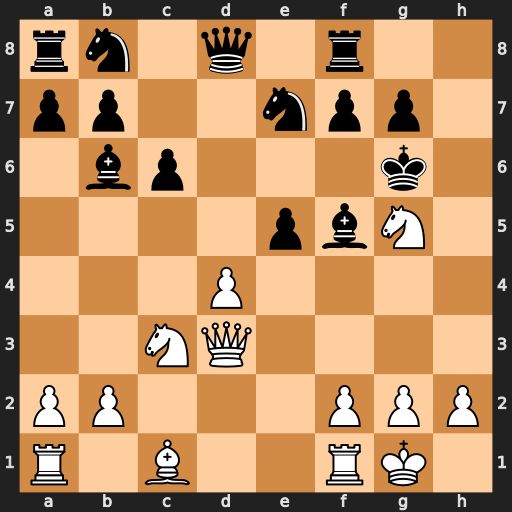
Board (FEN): rn1q1r2/pp2npp1/1bp3k1/4pbN1/3P4/2NQ4/PP3PPP/R1B2RK1
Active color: w
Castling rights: -
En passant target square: -
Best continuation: Qg3 f6 Ne6+ Kf7 Nxd8+